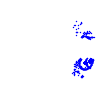
Particle: electron